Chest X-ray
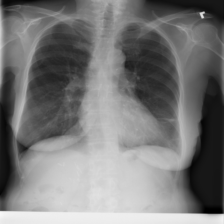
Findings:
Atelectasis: positive
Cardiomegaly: negative
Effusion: negative
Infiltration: negative
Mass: negative
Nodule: negative
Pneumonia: negative
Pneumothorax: negative
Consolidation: negative
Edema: negative
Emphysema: negative
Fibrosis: negative
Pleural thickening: negative
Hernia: negative